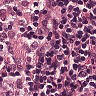
Metastatic tissue present: no